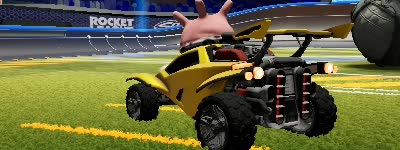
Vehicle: octane